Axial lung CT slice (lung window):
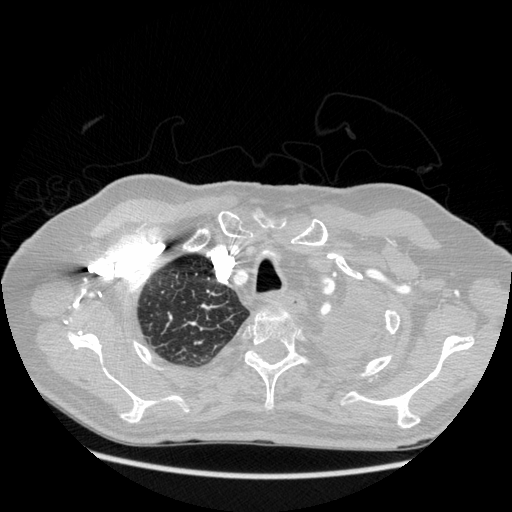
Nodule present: no